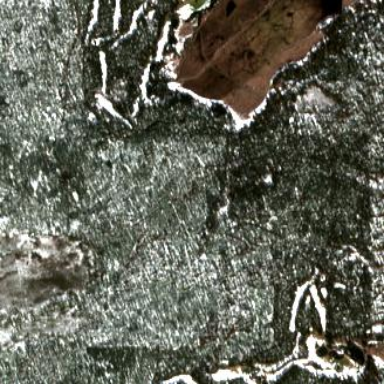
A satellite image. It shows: Evergreen needle-leaved forest.